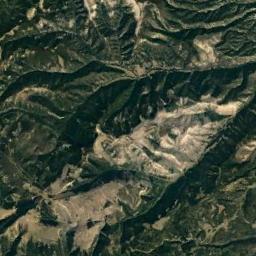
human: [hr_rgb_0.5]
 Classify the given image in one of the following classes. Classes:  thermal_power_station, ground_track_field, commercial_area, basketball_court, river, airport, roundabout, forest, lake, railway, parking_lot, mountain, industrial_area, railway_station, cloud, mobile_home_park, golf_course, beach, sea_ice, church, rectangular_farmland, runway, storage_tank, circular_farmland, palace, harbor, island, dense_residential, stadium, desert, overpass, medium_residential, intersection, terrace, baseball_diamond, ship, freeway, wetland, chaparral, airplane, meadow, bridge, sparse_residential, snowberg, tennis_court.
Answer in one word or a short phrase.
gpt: mountain